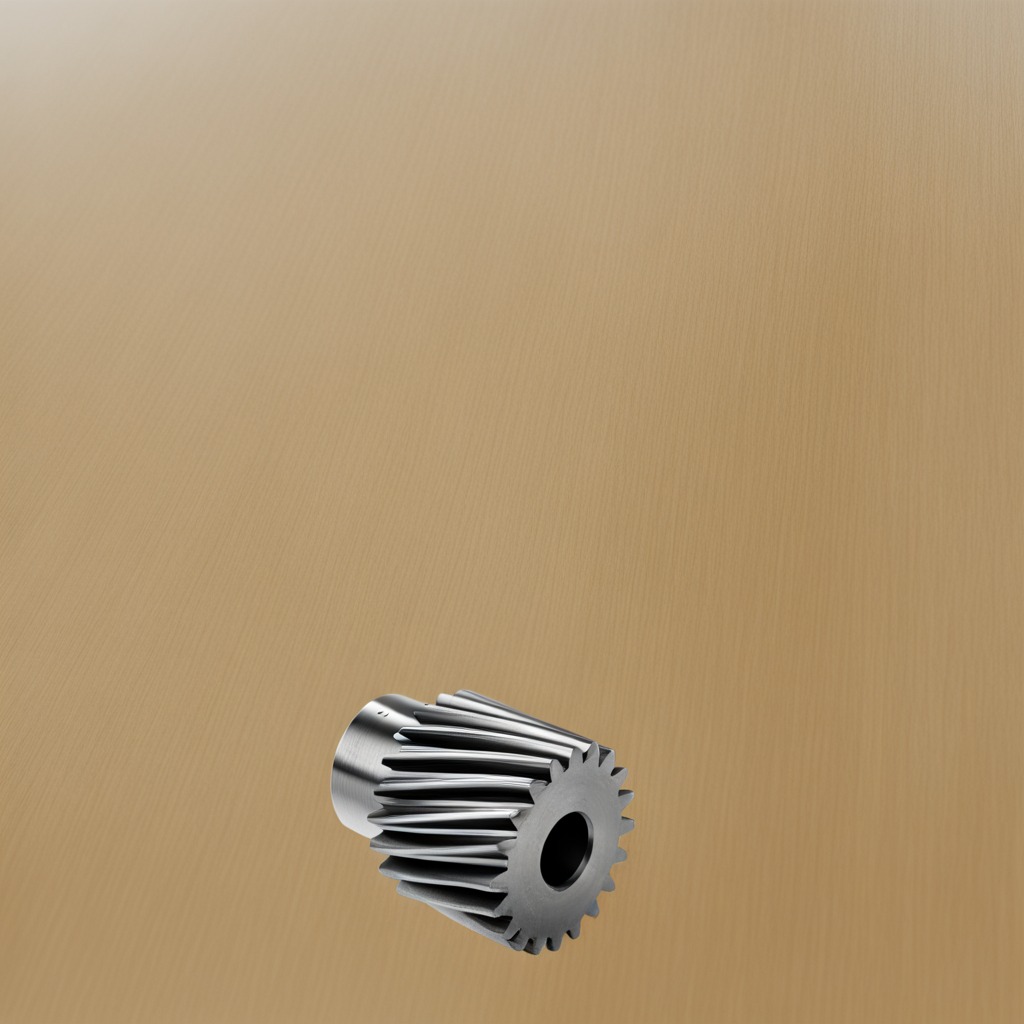
A steel gear with teeth is lying on a plywood surface in a paint workshop lit by afternoon window light.